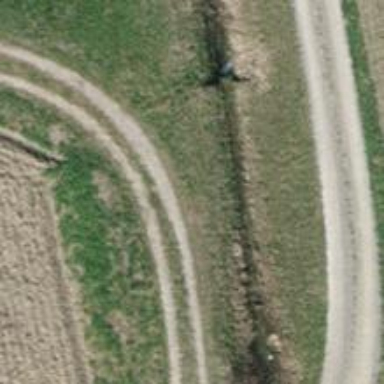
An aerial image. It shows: Pebblestone track with grade3 tracktype.